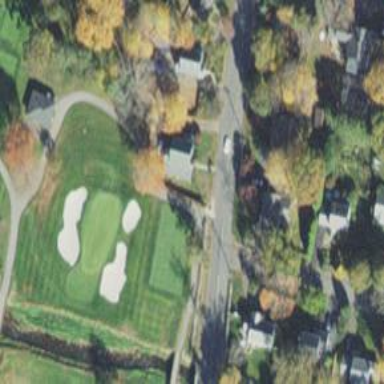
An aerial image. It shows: Path used for both walking and golf.